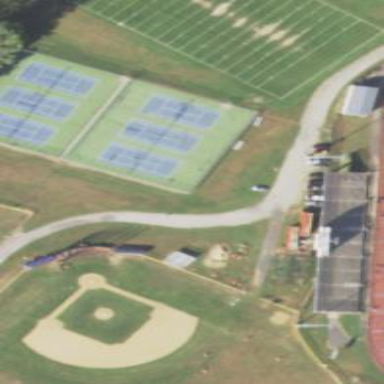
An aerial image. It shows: Tennis court on pitch.